Question: Writing my code for Python 2.6, but with Python 3 in mind, I thought it was a good idea to put
'''
from __future__ import unicode_literals
'''
at the top of some modules. In other words, I am asking for troubles (to avoid them in the future), but I might be missing some important knowledge here. I want to be able to pass a string representing a filepath and instantiate an object as simple as
'MyObject('H:\unittests')'
In , this works just fine, no need to use double backslashes or a raw string, even for a directory starting with ''\u..'', which is exactly what I want. In the '__init__' method I make sure all single '\' occurences are interpreted as ''\\'', including those before special characters as in '\a', '\b', '\f','\n', '\r', '\t' and '\v' (only '\x' remains a problem). Also decoding the given string into unicode using (local) encoding works as expected.
Preparing for , simulating my actual problem in an editor (starting with a clean console in Python 2.6), the following happens:
'''
>>> '\u'
'\\u'
>>> r'\u'
'\\u'
'''
(OK until here: ''\u'' is encoded by the console using the local encoding)
'''
>>> from __future__ import unicode_literals
>>> '\u'
SyntaxError: (unicode error) 'unicodeescape' codec can't decode bytes in position 0-1: end of string in escape sequence
'''
In other words, the (unicode) string is not interpreted as unicode at all, nor does it get decoded automatically with the local encoding. Even so for a raw string:
'''
>>> r'\u'
SyntaxError: (unicode error) 'rawunicodeescape' codec can't decode bytes in position 0-1: truncated \uXXXX
'''
same for 'u'\u'':
'''
>>> u'\u'
SyntaxError: (unicode error) 'unicodeescape' codec can't decode bytes in position 0-1: end of string in escape sequence
'''
Also, I would expect 'isinstance(str(''), unicode)' to return 'True' (which it does not), because importing unicode_literals should make all string-types unicode. Because <URL> but also realise that '<type 'unicode'> is not <type 'str'>'. Confusion all around...
- '\u''\\u'- 'from __future__ import unicode_literals'
edit:
In Python 3, <URL> that will work in Python 3. But when I 'import unicode_literals', I cannot check if a string is of '<type 'unicode'>' because:
- 'unicode'- 'unicode''<type 'str'>'- 'type(mystring)''<type 'str'>'
My modules use to be encoded in 'utf-8' by a '# coding: UTF-8' comment at the top, while my 'locale.getdefaultlocale()[1]' returns 'cp1252'. So if I call 'MyObject('cca')' from my console, it is encoded as 'cp1252' in Python 2, and in 'utf-8' when calling 'MyObject('cca')' from the module. In Python 3, it will not be encoded, but a unicode literal.
edit:
I gave up hope about being allowed to avoid using '\' before a 'u' (or 'x' for that matter). Also I understand the limitations of importing 'unicode_literals'. However, the many possible combinations of passing a string from a module to the console and vica versa with each different encoding, and on top of that importing 'unicode_literals' or not and Python 2 vs Python 3, made me want to create an overview by actual testing. Hence the table below.
In other words, 'type(str(''))' does not return '<type 'str'>' in Python 3, but '<class 'str'>', and all of Python 2 problems seem to be avoided.
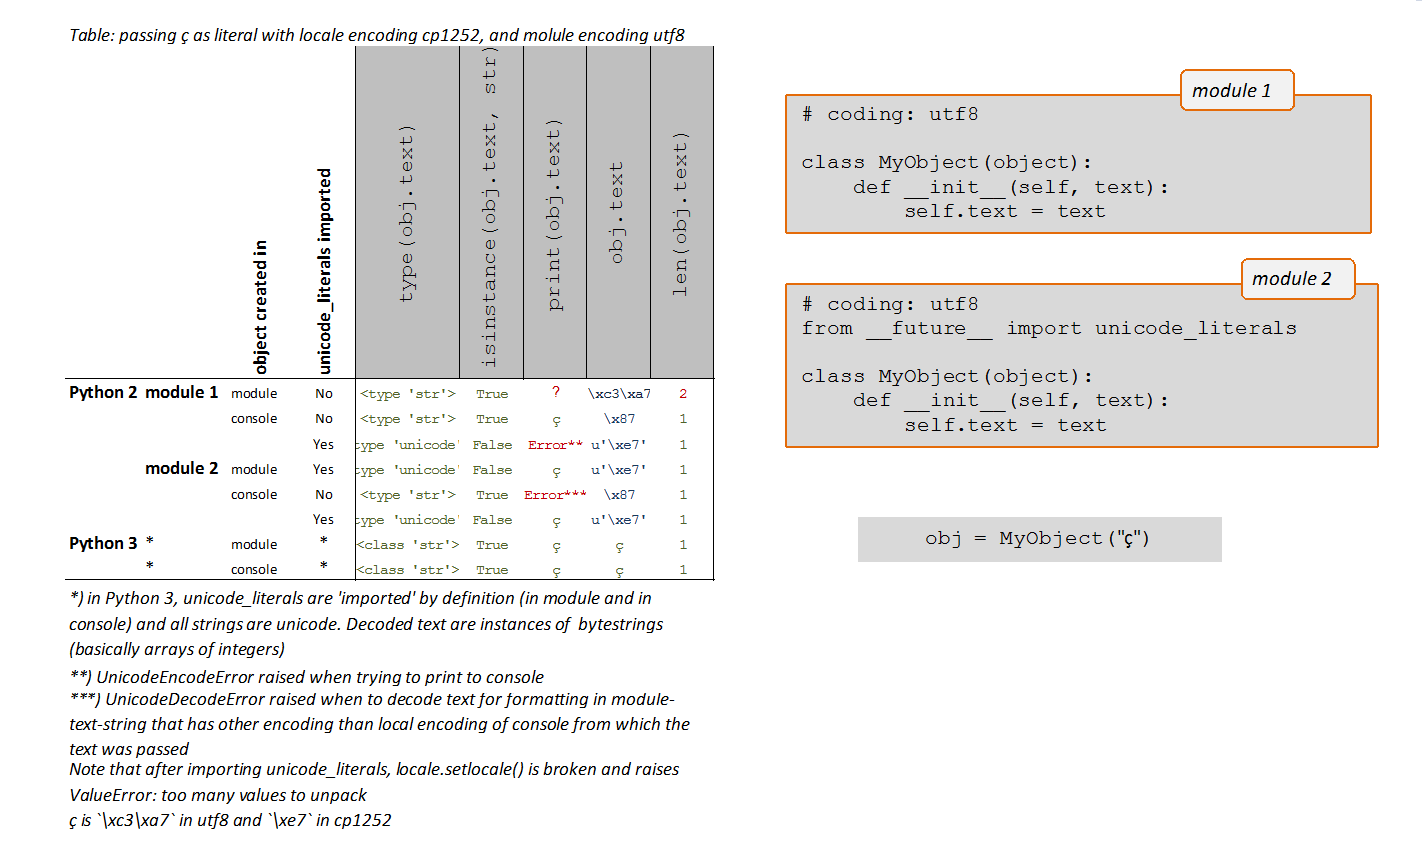
Answer: AFAIK, all that 'from __future__ import unicode_literals' does is to make all of unicode type, instead of string type. That is:
'''
>>> type('')
<type 'str'>
>>> from __future__ import unicode_literals
>>> type('')
<type 'unicode'>
'''
But 'str' and 'unicode' are still different types, and they behave just like before.
'''
>>> type(str(''))
<type 'str'>
'''
Always, is of 'str' type.
About your 'r'\u'' issue, it is by design, as it is equivalent to ru'\u' without 'unicode_literals'. From the docs:
> When an 'r' or 'R' prefix is used in conjunction with a 'u' or 'U' prefix, then the \uXXXX and \UXXXXXXXX escape sequences are processed while all other backslashes are left in the string.
Probably from the way the lexical analyzer worked in the python2 series. In python3 it works as you (and I) would expect.
You can type the backslash twice, and then the '\u' will not be interpreted, but you'll get two backslashes!
> Backslashes can be escaped with a preceding backslash; however, both remain in the string
'''
>>> ur'\\u'
u'\\\\u'
'''
So IMHO, you have two simple options:
- Do not use raw strings, and escape your backslashes (compatible with python3):''H:\\unittests''- Be too smart and take advantage of unicode codepoints ( compatible with python3):'r'H:\u005cunittests''